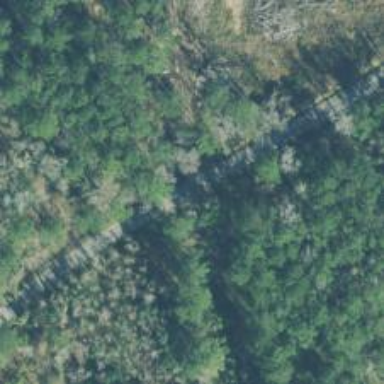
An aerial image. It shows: Abandoned railway.